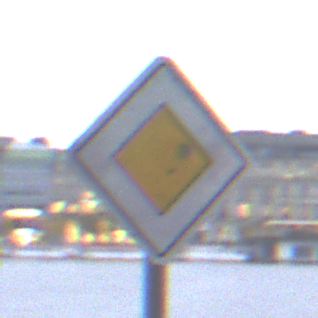
Verkehrszeichen: Vorfahrtsstrasse
Umgebung: Outdoor, Urban
Tageszeit: MorningAfternoon
Wetter: Overcast
Licht: Natural
Jahreszeit: NotSpecified
Kontrast: LowContrast